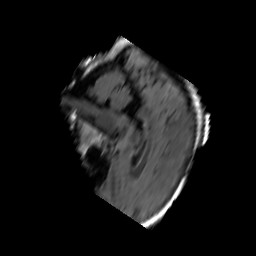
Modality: FLAIR
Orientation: sagittal
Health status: ill
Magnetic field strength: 3 T